Current action and preconditions to check: path_clear

Your task: For each precondition in the list above, predict whether it will hold at this action.

Consider the current scene as observed from the mobile robot's camera, and analyze the predicted future states of all dynamic agents (e.g., people, animals, vehicles, or any moving entities) within the NEXT SECOND.

IMPORTANT: Only answer "very likely" if you are absolutely certain—based on strong, clear evidence—that a dynamic agent will violate the precondition in the predicted future state. Do NOT answer "very likely" for unlikely, ambiguous, or low-probability risks.

Ask yourself for each precondition: Is there a high probability, with clear and convincing evidence, that the predicted future states of any dynamic agent will interfere with the predicted future state of the currently executing action within the NEXT SECOND, causing that precondition to fail?

Assess the risk level based on these predictions. Use "likely" or "very likely" if motions create a clear risk of interference.

Use "neutral" or "improbable" if agents are nearby but their predicted paths are clearly diverging or non-conflicting.

Failure Risk Categories: "very improbable", "improbable", "neutral", "likely", "very likely"

Answer Format: Output ONLY the probability_of_failure value from these categories: "very improbable", "improbable", "neutral", "likely", "very likely"

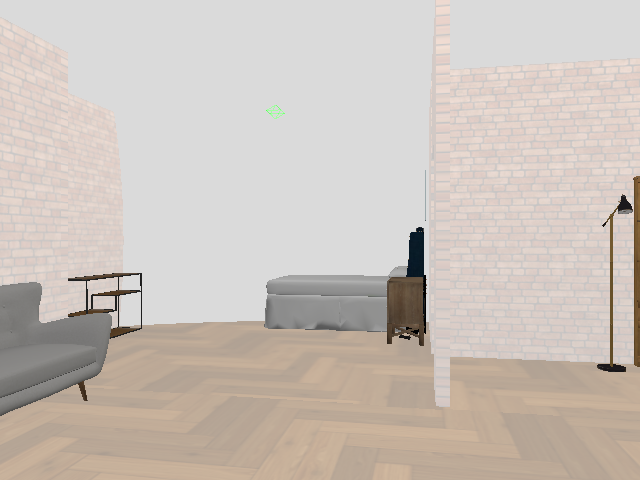

Answer: very improbable